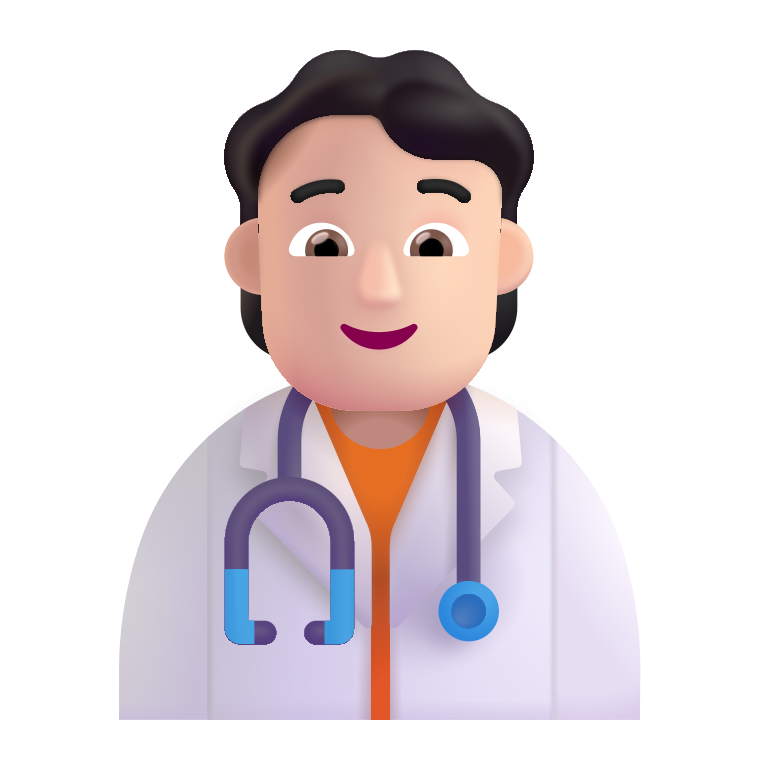
health worker color light